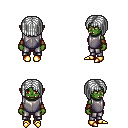
a pixel art fantasy rpg character, female body template, orc, green skin, steel chest armor, metal pants, white pageboy hairstyle, leather bracers, gold boots, four views (front, back, left, right), 2x2 character sprite sheet, small pixel art, hard edges, no anti-aliasing